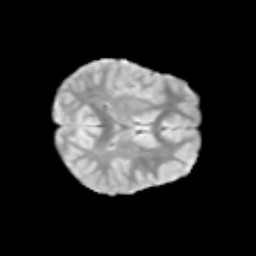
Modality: T2w
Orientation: axial
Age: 9
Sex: female
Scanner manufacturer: siemens
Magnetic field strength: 3 T
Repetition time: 3.8 s
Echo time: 0.07 s